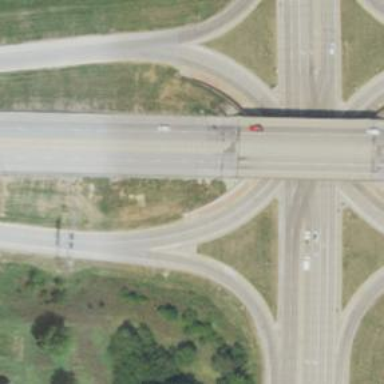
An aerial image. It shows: Primary highway expressway with bridge.